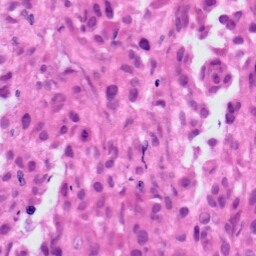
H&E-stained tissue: Skin